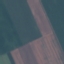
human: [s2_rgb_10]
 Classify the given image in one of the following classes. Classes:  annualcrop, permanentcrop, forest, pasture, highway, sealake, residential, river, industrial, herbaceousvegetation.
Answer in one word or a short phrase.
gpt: AnnualCrop